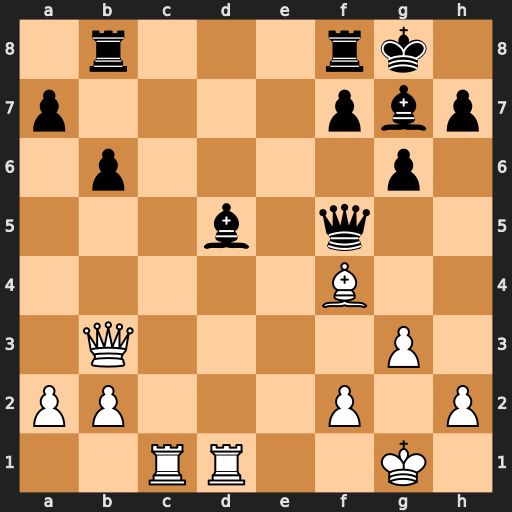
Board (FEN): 1r3rk1/p4pbp/1p4p1/3b1q2/5B2/1Q4P1/PP3P1P/2RR2K1
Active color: w
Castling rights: -
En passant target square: -
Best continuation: Rxd5 Qe6 Bxb8